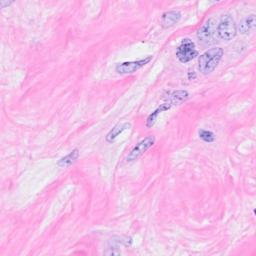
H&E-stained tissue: Breast